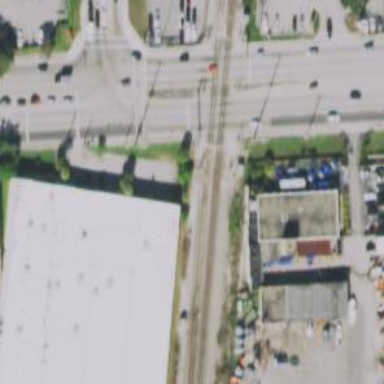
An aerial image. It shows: Railway crossing.